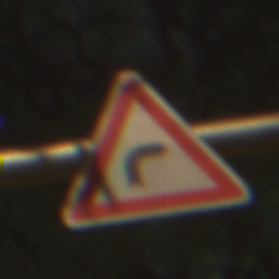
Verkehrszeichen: KurveRechts
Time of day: Night
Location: Outdoor (Suburban)
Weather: PartlyCloudy
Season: NotSpecified
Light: Artificial